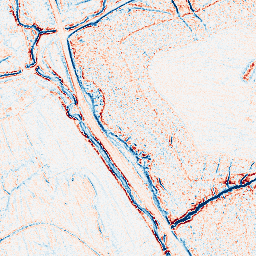
Category: edge_preserving
Decomposition family: anisotropic_diffusion
Decomposition parameters: iterations: 5
kappa: 30
gamma: 0.15
Upsampling method: bspline
Upsampling parameters: scale: 8
Upsampling scale: 8